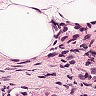
Metastatic tissue present: no